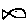
Label: fish